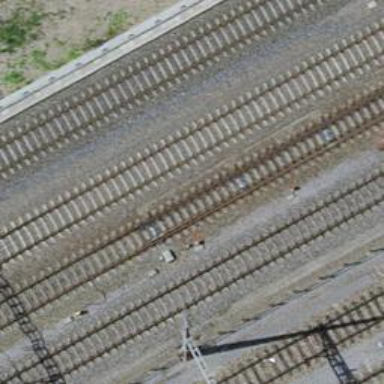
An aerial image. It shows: Single railway track with electrified contact line.